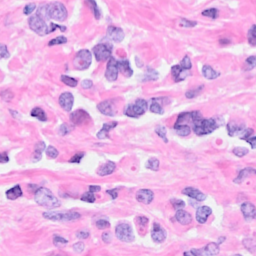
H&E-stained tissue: Breast